Question: I want to display text above specific text, It look exactly like this.

As you can see under 'Xue Xiao '(called kanji) have 'gatsukou'(called furigana) displaying.
I know exactly what character that should have furigana above it.
The question is how can I? I thought I can use '
' with 2 'Label' but is there any other way to display something like this?
text that I mention is tweet feed and analyzer that I use parse it to morpheme node this is why I ask for how to display text above specific text.
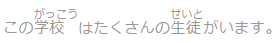
Answer: WPF supports many <URL> attribute:
'''
<TextBlock>
<Span>
Xue Xiao <Run Typography.Variants="Ruby">gatsukou</Run>
</Span>
'''
This won't display the ruby characters as it should. I haven't found any (working) example that shows how to use "Ruby".
One workaround (hack actually) is to use a line break as you tried to do. This is done by using the '<LineBreak/>' tag:
'''
<TextBlock >
<Span FontFamily="Meiryo">
<Run FontSize="8">emiko</Run><LineBreak/>Hui Mei Zi
</Span>
</TextBlock>
'''
You can put this TextBlock into a StackPanel to include it in a paragraph:
'''
<TextBlock>
<Span FontFamily="Meiryo" > This is my normal text
<StackPanel >
<TextBlock >
<Span>
<Run FontSize="8">emiko</Run><LineBreak/>Hui Mei Zi
</Span>
</TextBlock>
</StackPanel>
and this is the rest of the text
</Span>
</TextBlock>
'''
The result will be something like the following snippet:
'''
This is my normal text
<ruby>
<rb>Hui Mei Zi </rb><rp>(</rp>
<rt>emiko</rt><rp>)</rp>
</ruby>
and this is the rest of the text
'''
The markup isn't pretty and you'll have to fiddle with offsets to get the stack panel's bottom aligned correctly